Question: Following the suggestion <URL> is located at C:/Python34/Lib/site-packages. The directory contains an '__init__.py' and 'sys.path' contains a path to the directory as shown.

Still I am getting the following error:
'''
Traceback (most recent call last):
File "C:/Python34/Lib/site-packages/toolkit/window.py", line 6, in <module>
from catalogmaker import Catalog
File "C:\Python34\Lib\site-packages oolkit\catalogmaker.py", line 1, in <module>
from patronmaker import Patron
File "C:\Python34\Lib\site-packages oolkit\patronmaker.py", line 4, in <module>
class Patron:
File "C:\Python34\Lib\site-packages oolkit\patronmaker.py", line 11, in Patron
patrons = pickle.load(f)
ImportError: No module named 'Patron'
'''
I have a class in patronmaker.py named 'Patron' but no module named Patron so I am not sure what the last statement in the error message means. I very much appreciate your thoughts on what I am missing.
on a Windows 32 bits machine.
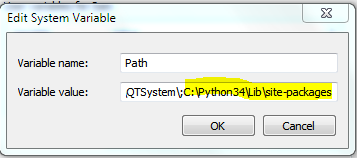
Answer: You are saving all patron instances (i.e. 'self') to the 'Patron' class attribute 'Patron.patrons'. Then you are trying to pickle a class attribute from within the class. This can choke 'pickle', however I believe 'dill' should be able to handle it. Is it really necessary to save all the class instances to a list in Patrons? It's a bit of an odd thing to do...
'pickle' serializes classes by reference, and doesn't play well with '__main__' for many objects. In 'dill', you don't have to serialize classes by reference, and it can handle issues with '__main__', much better. Get 'dill' here: <URL>
I tried your code (with one minor change) and it worked.
'''
dude@hilbert>$ python patronmaker.py
'''
Then start python...
'''
>>> import dill
>>> f = open('patrons.pkl', 'rb')
>>> p = dill.load(f)
>>> p
[Julius Caeser, Kunte Kinta, Norton Henrich, Mother Teresa]
'''
The only change I made was to uncomment the lines at the end of 'patronmaker.py' so that it saved some patrons.... and I also replaced 'import pickle' with 'import dill as pickle' everywhere.
So, even by downloading and running your code, I can't produce an error with 'dill'. I'm using the latest 'dill' from github.
Your traceback above is from an 'ImportError'. Did you install your module? If you didn't use setup.py to install it, or if you don't have your module on your 'PYTHONPATH', then you won't find your module regardless of how you are serializing things.
Looking at your code, you should be using the for 'patrons'... it should not be inside the 'class Patron'. The block of code at the class level to load the patrons into 'Patron.patrons' is sure to cause problems... and probably bound to be the source of some form of errors. I also see that you are pickling the attribute 'Patrons.patrons' (not even the class itself) from inside the 'Patrons' class -- -- don't do it. Also notice that when you are trying to obtain the patrons, you use 'Patron.patrons'... this is calling the class object and not an instance. Move patrons outside of the class, and use the singleton directly as a list of patrons. Also you should typically be using the patrons instance, so if you wanted to have each patron know who all the other patrons are, 'p = Patron('Joe', 'Blow')', then 'p.patrons' to get all patrons... but you'd need to write a 'Patrons.load' method that reads the singleton list of patrons... you could also use a 'property' to make the 'load' give you something that looks like an attribute.
If you build a singleton of patrons (as a list)... or a "registry" of patrons (as a dict) if you like, then just check if a patrons pickle file exists... to load to the registry... and don't do it from inside the Patrons class... things should go much better. Your code currently is trying to load a class instance on a class definition while it that class object. That's bad...
Also, don't expect people to go downloading your code and debugging it for you, when you don't present a minimal test case or sufficient info for how the traceback was created.
You have hit on a valid pickling error in 'dill' for some dark corner case, but I can't tell b/c I can't reproduce your error. However, I can tell that you need some refactoring.
And just to be explicit:
Move your patrons initializing mess from Patrons into a new file 'patrons.py'
'''
import os
import dill as pickle
#Initialize patrons with saved pickle data
if os.path.isfile('patrons.pkl'):
with open("patrons.pkl", 'rb') as f:
patrons = pickle.load(f)
else: patrons = []
'''
Then in patronmaker.py, and everywhere else you need the singleton...
'''
import dill as pickle
import os.path
import patrons as the
class Patron:
def __init__(self, lname, fname):
self.lname = lname.title()
self.fname = fname.title()
self.terrCheckedOutHistory = {}
#Add any created Patron to patrons list
the.patrons.append(self)
#Preserve this person via pickle
with open('patrons.pkl', 'wb') as f:
pickle.dump(the.patrons, f)
'''
And you should be fine unless your code is hitting one of the cases that attributes on modules can't be serialized because they were added dynamically (see <URL>, which should definitely make 'pickle' fail, and in some cases 'dill' too... probably with an 'AtrributeError' on the module. I just can't reproduce this... and I'm done.